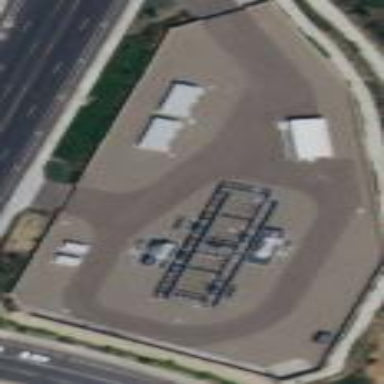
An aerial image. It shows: Distribution power substation surrounded by wall.